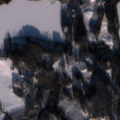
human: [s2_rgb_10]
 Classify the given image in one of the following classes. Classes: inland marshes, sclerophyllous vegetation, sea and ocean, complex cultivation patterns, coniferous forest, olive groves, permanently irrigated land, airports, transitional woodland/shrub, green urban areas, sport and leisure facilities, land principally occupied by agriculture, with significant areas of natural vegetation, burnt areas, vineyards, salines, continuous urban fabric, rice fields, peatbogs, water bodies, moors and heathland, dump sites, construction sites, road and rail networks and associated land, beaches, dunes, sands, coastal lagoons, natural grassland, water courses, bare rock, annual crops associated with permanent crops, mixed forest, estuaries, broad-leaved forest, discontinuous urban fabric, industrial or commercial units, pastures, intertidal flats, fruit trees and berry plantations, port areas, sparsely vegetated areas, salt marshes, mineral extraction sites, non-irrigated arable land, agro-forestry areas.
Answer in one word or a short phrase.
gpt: land principally occupied by agriculture, with significant areas of natural vegetation, broad-leaved forest, coniferous forest, mixed forest, transitional woodland/shrub, water bodies